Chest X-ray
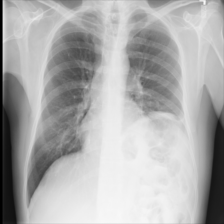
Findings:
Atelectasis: positive
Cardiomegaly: negative
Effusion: negative
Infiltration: negative
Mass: negative
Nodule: negative
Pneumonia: negative
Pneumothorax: negative
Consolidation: negative
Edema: negative
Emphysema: negative
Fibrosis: positive
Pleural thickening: negative
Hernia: negative